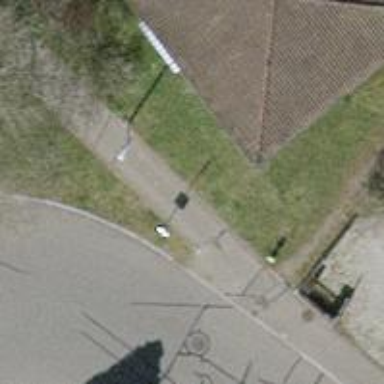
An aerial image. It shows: Bus stop with platform for public transport.